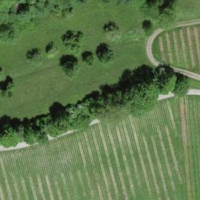
EUNIS habitat code: 52
Species observed at this site:
Phalacrocorax carbo
Phylloscopus collybita
Corvus corone
Cyanistes caeruleus
Anas platyrhynchos
Parus major
Milvus milvus
Emberiza cirlus
Fringilla coelebs
Buteo buteo
Columba palumbus
Turdus merula